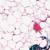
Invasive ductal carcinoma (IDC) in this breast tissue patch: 0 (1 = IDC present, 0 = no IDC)